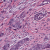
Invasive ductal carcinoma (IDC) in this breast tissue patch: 1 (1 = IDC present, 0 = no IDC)